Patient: sex M, age 61
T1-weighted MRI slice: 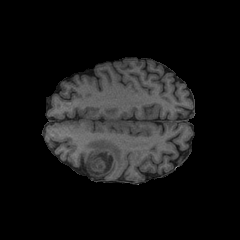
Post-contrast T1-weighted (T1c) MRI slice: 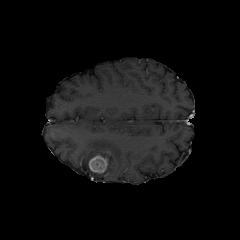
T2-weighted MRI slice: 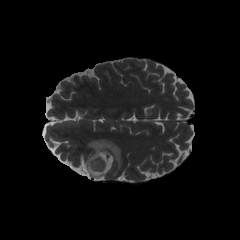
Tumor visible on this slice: yes
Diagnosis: Glioblastoma, IDH-wildtype
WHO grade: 4